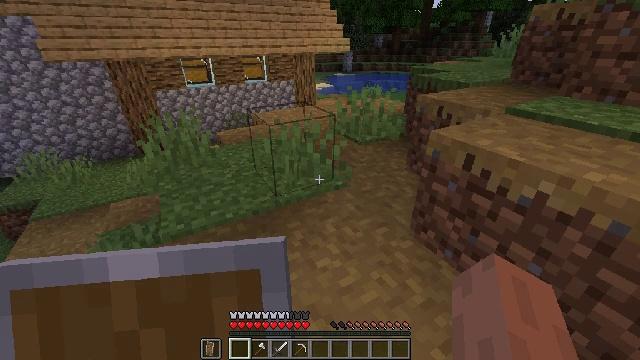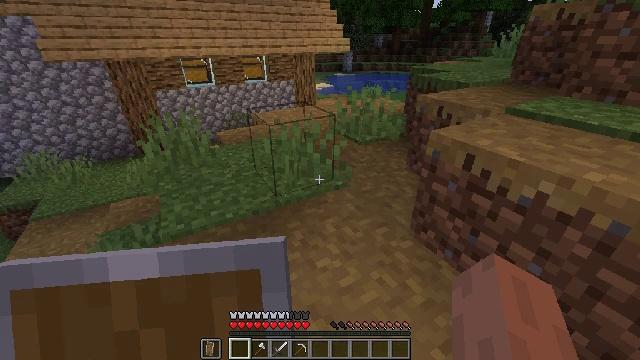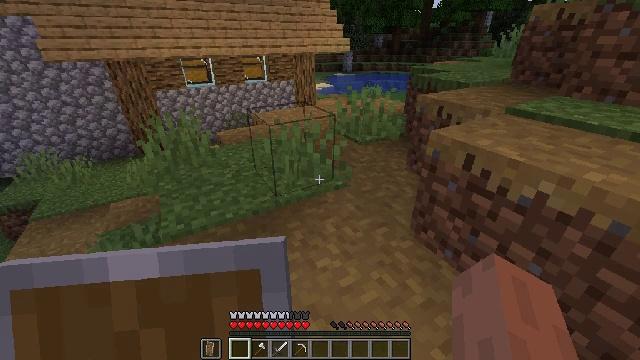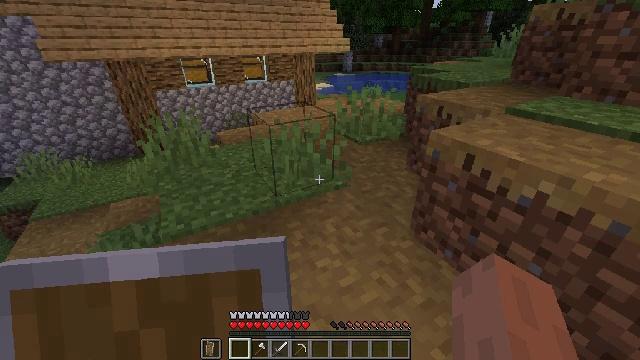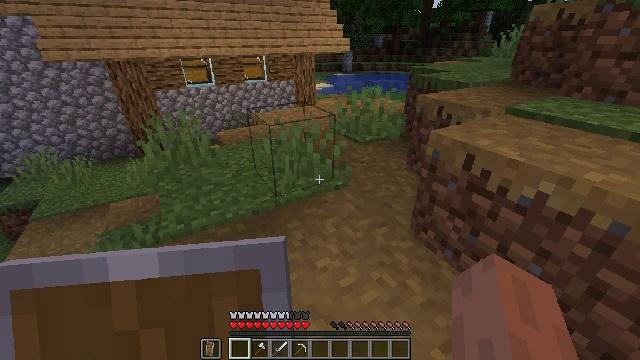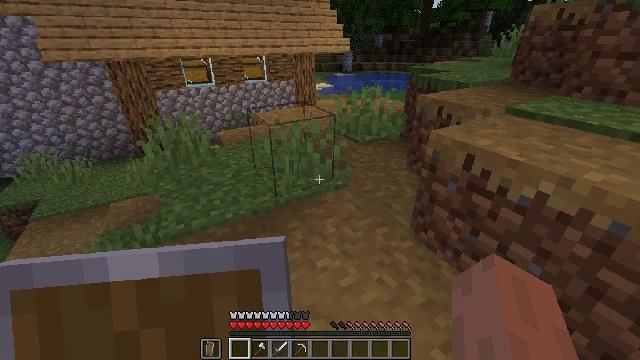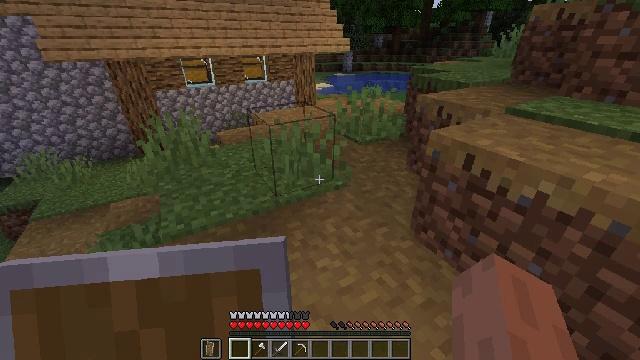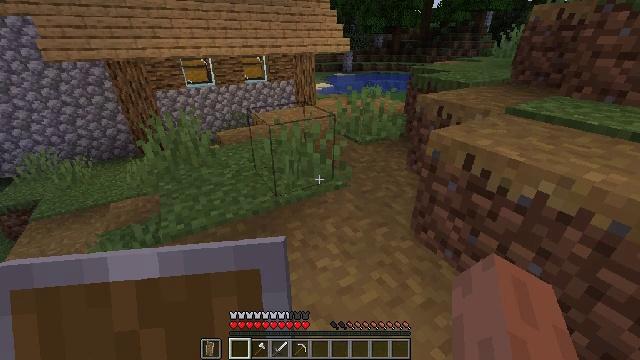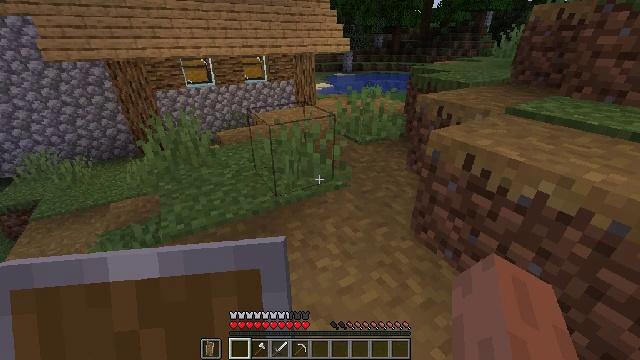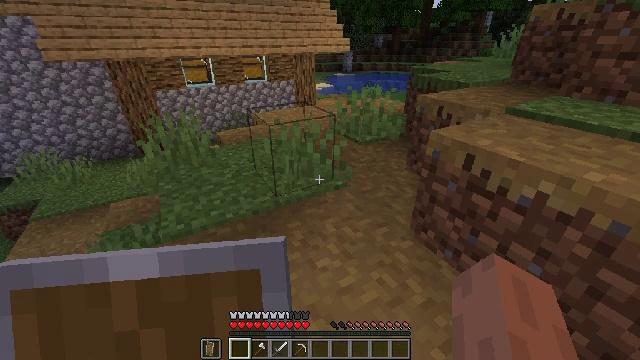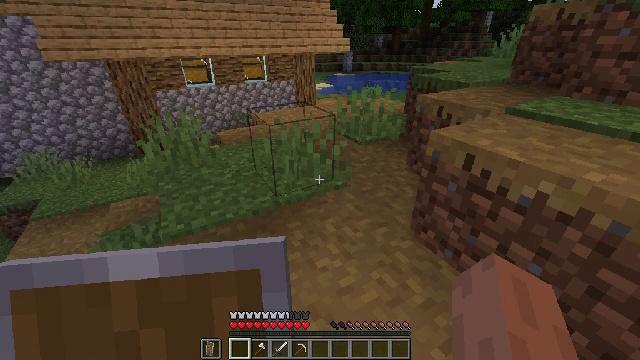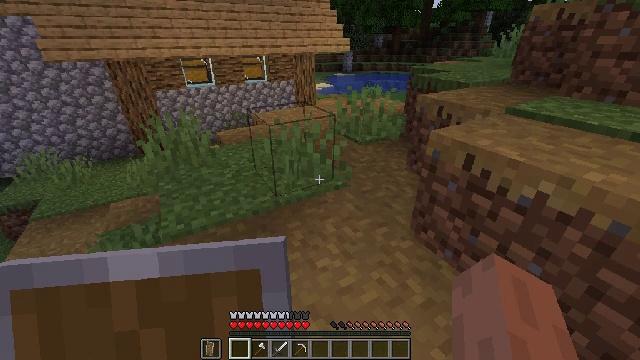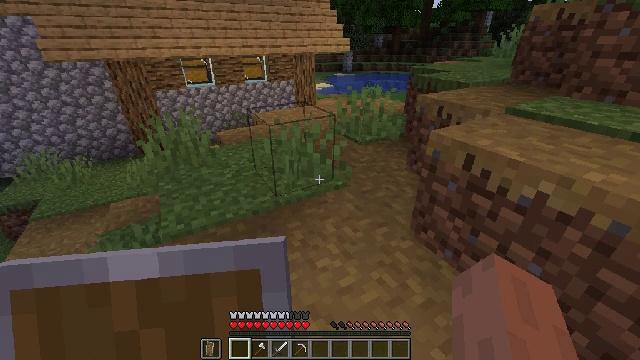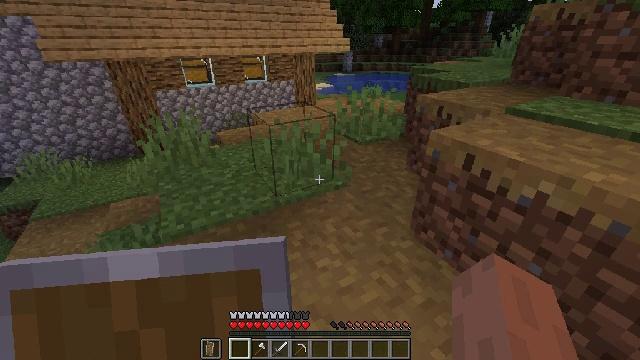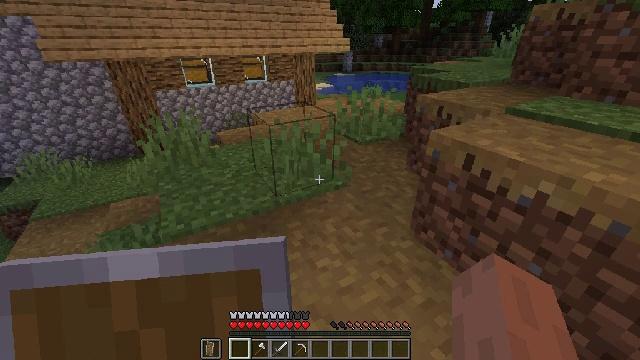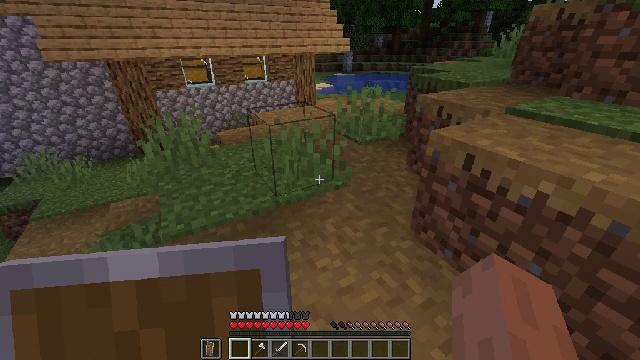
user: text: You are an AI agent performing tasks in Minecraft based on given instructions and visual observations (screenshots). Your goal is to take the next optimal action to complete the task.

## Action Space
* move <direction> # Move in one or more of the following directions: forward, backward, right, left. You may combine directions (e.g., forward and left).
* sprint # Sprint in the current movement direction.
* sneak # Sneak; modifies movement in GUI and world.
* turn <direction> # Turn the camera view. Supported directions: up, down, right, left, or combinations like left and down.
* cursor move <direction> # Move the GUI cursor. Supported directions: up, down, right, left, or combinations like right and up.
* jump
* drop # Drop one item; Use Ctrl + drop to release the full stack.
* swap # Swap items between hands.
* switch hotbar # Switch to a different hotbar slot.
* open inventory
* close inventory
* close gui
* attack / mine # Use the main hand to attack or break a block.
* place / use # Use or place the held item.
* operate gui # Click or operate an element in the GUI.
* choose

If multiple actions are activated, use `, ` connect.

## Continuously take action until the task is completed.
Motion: motion action
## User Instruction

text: craft item air
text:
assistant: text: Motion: no_op
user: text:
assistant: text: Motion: no_op
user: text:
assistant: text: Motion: no_op
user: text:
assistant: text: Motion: no_op
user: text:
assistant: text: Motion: no_op
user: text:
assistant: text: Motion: no_op
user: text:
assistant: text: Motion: no_op
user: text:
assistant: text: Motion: no_op
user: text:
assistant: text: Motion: no_op
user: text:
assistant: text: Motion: no_op
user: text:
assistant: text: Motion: no_op
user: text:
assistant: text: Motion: no_op
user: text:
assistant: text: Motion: no_op
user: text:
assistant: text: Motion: no_op
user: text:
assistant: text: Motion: no_op
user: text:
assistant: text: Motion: no_op
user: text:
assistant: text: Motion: no_op
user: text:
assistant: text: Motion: no_op
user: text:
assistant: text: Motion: no_op
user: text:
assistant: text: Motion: no_op
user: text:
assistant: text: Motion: no_op
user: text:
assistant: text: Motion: no_op
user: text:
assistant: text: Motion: no_op
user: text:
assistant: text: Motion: no_op
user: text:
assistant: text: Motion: no_op
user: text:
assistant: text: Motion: no_op
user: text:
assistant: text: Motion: no_op
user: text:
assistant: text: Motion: no_op
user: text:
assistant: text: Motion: no_op
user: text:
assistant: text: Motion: no_op